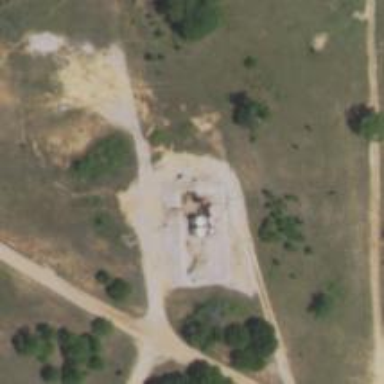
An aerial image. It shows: Storage tank with man-made structure.